Question: I can't figure how to bind the height of a polygon to the height of my stack panel.
If I wanted to add a rectangle, all I had to do is something like that:
'''
<Rectangle Width="75" >
<Rectangle.Fill>
<SolidColorBrush Color="Red" />
</Rectangle.Fill>
</Rectangle>
'''
This one won't brake the height of the panel. but with the polygon it seems like I can't leave some of the points as blank so that will scale with the parent panel.

Thanks
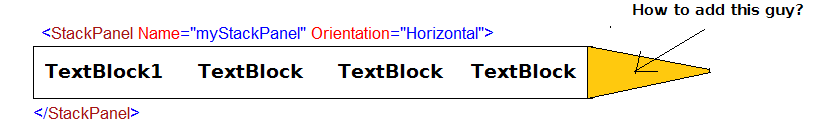
Answer: Wrap your polygon with a '<Viewbox>'.
The 'Viewbox' automatically scales its content to its size. Exactly how it does so can be tweaked with the 'Stretch' and 'StretchDirection' properties.